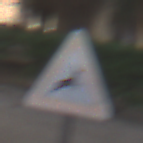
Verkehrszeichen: WildwechselLinks
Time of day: MorningAfternoon
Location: Outdoor (Suburban)
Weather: PartlyCloudy
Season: NotSpecified
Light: Natural